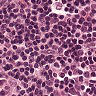
Metastatic tissue present: no